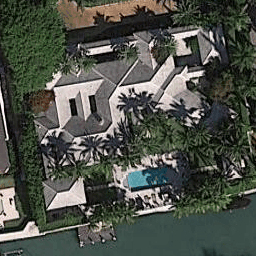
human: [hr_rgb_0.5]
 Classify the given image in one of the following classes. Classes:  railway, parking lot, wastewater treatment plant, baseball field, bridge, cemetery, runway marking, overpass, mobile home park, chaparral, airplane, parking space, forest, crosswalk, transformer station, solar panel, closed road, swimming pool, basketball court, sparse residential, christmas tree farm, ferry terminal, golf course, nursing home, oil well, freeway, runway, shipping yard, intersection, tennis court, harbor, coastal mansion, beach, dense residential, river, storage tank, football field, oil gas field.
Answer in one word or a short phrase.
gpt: coastal mansion